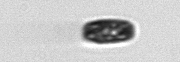
Label: Thalassiosira